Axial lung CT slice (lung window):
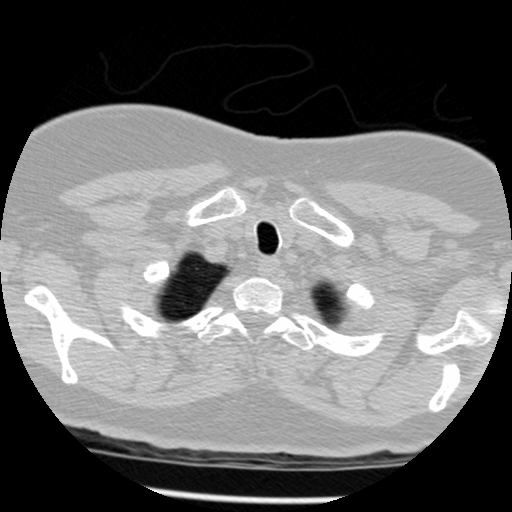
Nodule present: no